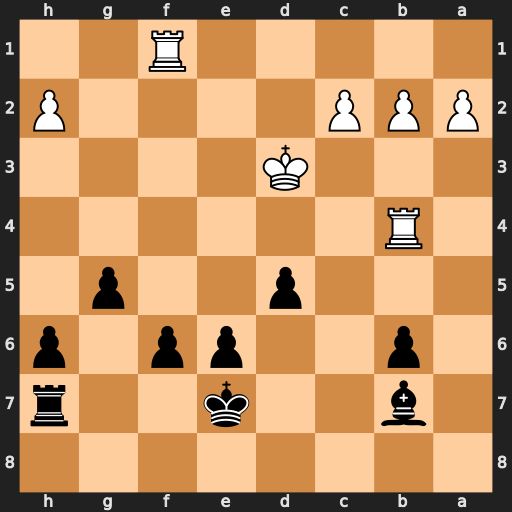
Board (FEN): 8/1b2k2r/1p2pp1p/3p2p1/1R6/3K4/PPP4P/5R2
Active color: b
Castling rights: -
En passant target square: -
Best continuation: Ba6+ c4 Bxc4+ Rxc4 dxc4+